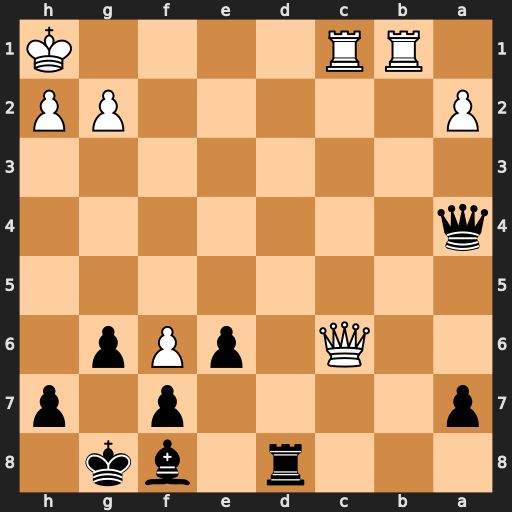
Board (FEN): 3r1bk1/p4p1p/2Q1pPp1/8/q7/8/P5PP/1RR4K
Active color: b
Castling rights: -
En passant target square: -
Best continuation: Rd1+ Rxd1 Qxc6